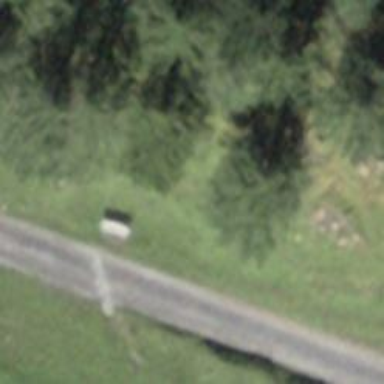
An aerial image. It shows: Bench for seating.